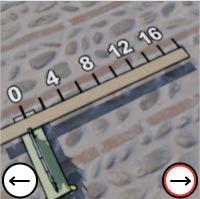
Task: length
Answer: 18
First scale value: 4.0